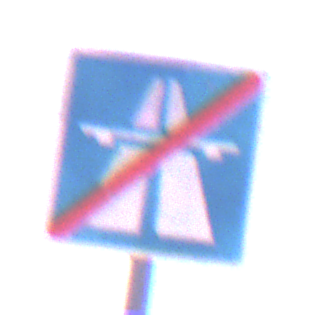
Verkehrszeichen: EndeAutbahn
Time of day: Night
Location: Outdoor (Urban)
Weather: PartlyCloudy
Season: NotSpecified
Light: Artificial